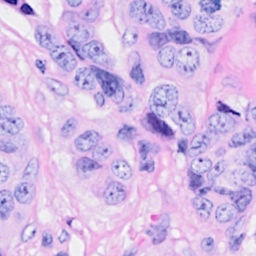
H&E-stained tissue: Breast